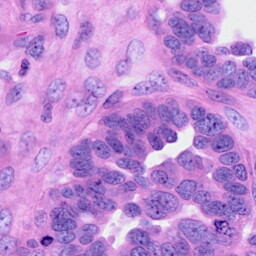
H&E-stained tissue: Ovarian